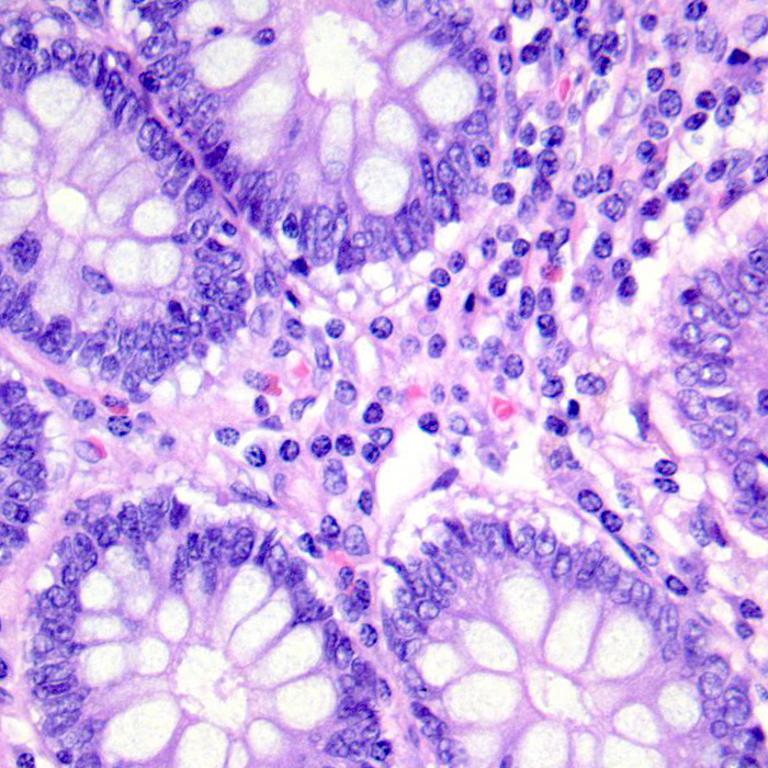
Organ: colon
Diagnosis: benign